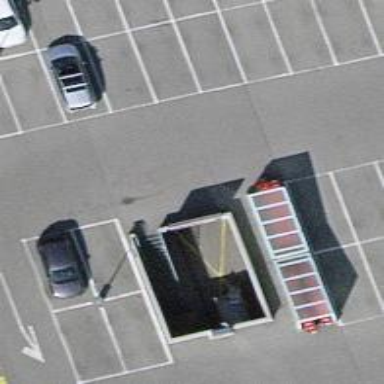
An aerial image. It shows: Steps with asphalt surface.